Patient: sex M, age 71
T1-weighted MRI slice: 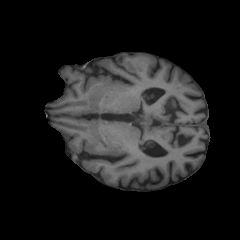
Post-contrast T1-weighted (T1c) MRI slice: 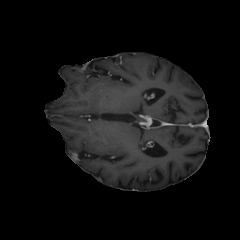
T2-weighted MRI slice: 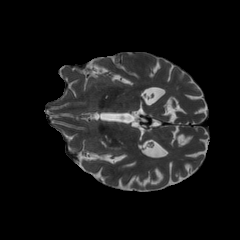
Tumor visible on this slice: no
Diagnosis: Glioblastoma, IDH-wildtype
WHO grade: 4